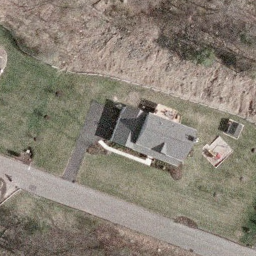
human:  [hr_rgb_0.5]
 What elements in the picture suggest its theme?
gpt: sparse residential